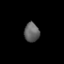
Tissue: prostate
Cell type: T cells
Senescence score: 0.7446
Nuclear area (px): 286
Mean DAPI intensity: 98.748